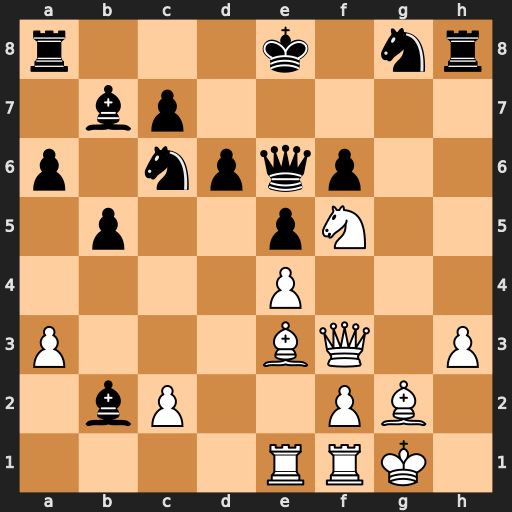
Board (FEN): r3k1nr/1bp5/p1npqp2/1p2pN2/4P3/P3BQ1P/1bP2PB1/4RRK1
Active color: w
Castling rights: kq
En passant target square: -
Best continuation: Ng7+ Ke7 Nxe6